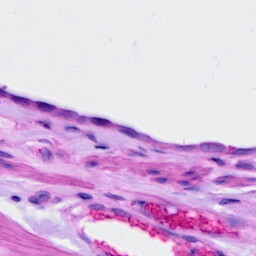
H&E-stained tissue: Ovarian